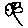
Label: flower